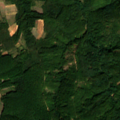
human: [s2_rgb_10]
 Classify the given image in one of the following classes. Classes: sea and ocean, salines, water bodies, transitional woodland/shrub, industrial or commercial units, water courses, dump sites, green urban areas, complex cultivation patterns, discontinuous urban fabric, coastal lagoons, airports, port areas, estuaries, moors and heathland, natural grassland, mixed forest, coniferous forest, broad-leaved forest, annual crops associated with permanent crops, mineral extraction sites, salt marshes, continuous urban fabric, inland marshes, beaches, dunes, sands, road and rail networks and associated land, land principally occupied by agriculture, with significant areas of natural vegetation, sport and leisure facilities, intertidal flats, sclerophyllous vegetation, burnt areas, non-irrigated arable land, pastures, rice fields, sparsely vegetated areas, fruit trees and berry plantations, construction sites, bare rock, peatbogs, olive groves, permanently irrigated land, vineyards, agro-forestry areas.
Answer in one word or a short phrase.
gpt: complex cultivation patterns, land principally occupied by agriculture, with significant areas of natural vegetation, broad-leaved forest